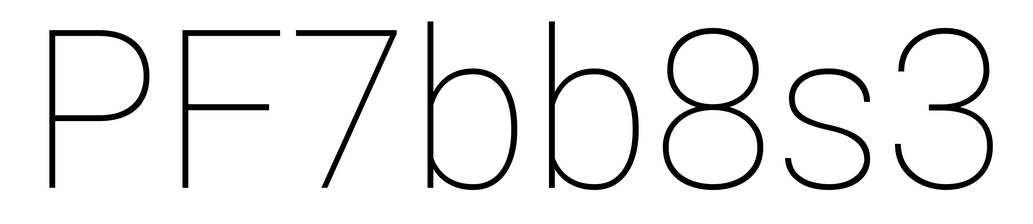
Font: Roboto_Thin